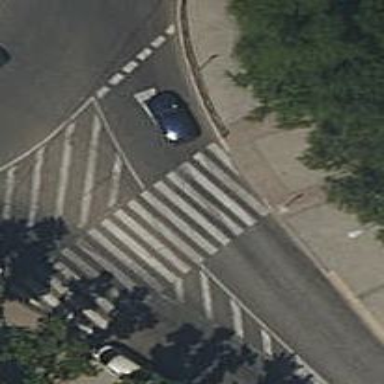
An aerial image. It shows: Uncontrolled crossing with zebra marking and island.